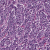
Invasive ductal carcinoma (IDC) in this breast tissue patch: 1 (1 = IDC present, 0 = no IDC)